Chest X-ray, PA view. Patient: 41 years old, sex F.
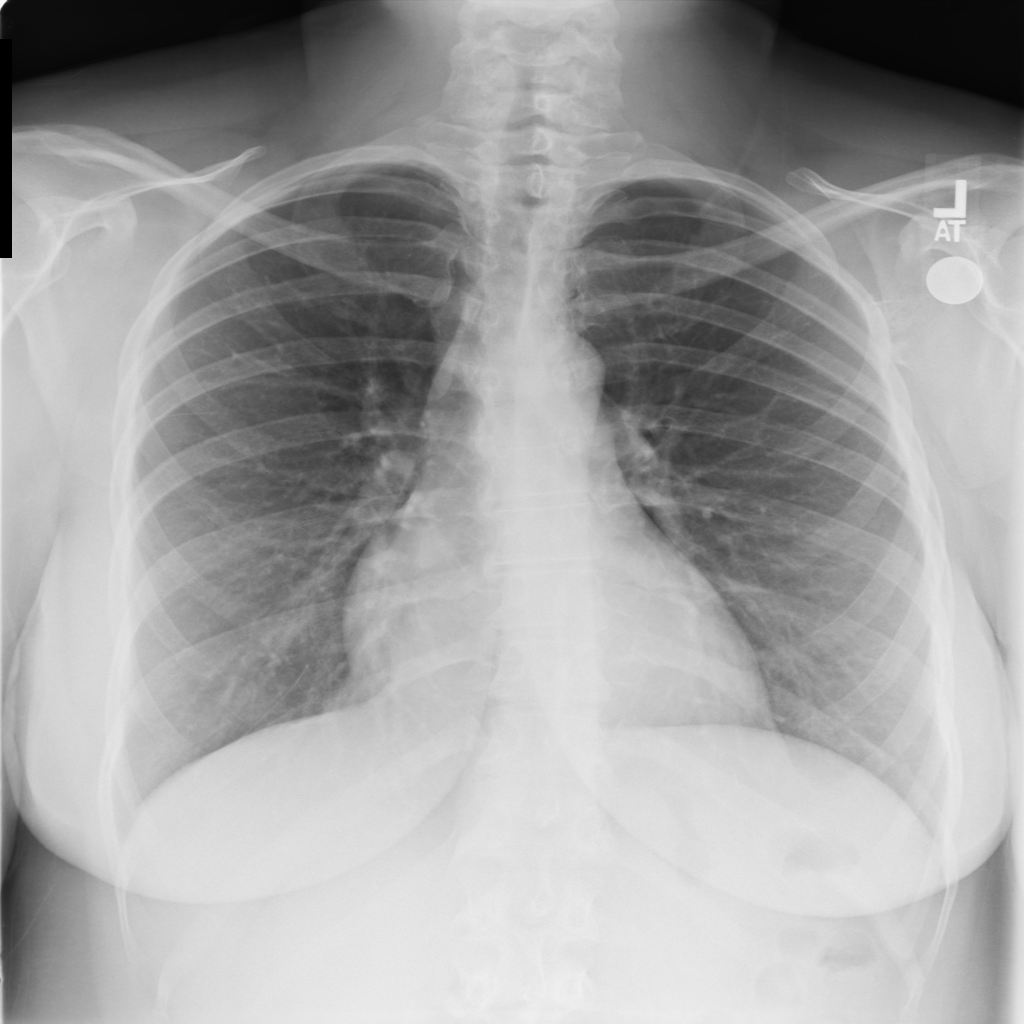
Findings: Cardiomegaly, Effusion